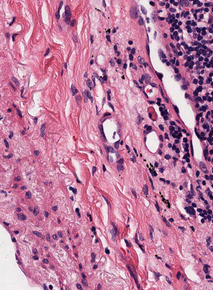
Tumor epithelial tissue: no
Tumor-associated stroma tissue: yes
Normal tissue: no